Interaction volume radius: 10 \u00c5
Interaction volume height: 15 \u00c5
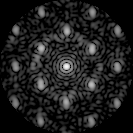
Disorder parameter: 0.4272